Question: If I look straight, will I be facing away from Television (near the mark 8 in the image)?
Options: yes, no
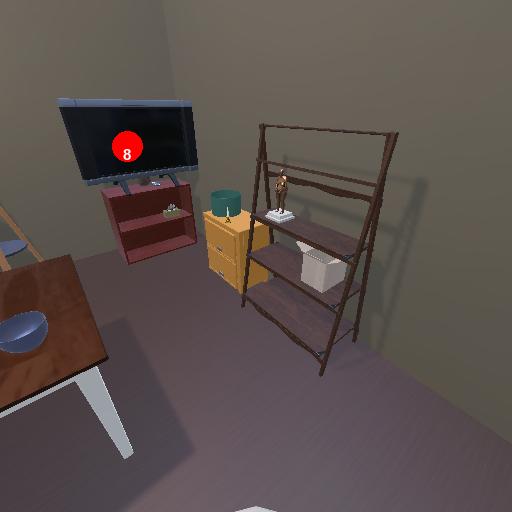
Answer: yes